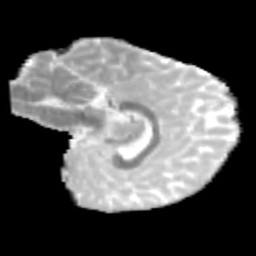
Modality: MD
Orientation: sagittal
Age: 10
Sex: female
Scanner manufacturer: siemens
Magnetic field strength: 3 T
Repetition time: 3.8 s
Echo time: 0.07 s